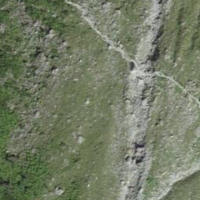
EUNIS habitat code: 25
Species observed at this site:
Erebia melampus